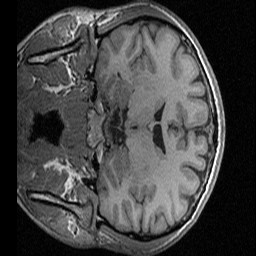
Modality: T1w
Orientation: coronal
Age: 25
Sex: male